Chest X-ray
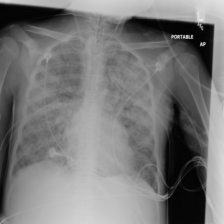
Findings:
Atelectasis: negative
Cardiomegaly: negative
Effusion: negative
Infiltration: positive
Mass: negative
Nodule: negative
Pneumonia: positive
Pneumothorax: negative
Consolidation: negative
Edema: positive
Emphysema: negative
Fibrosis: negative
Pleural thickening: negative
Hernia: negative